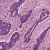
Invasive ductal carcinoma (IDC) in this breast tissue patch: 1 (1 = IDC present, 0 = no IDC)